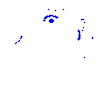
Particle: electron